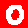
Digit: 0